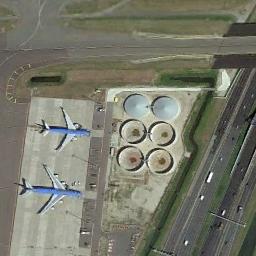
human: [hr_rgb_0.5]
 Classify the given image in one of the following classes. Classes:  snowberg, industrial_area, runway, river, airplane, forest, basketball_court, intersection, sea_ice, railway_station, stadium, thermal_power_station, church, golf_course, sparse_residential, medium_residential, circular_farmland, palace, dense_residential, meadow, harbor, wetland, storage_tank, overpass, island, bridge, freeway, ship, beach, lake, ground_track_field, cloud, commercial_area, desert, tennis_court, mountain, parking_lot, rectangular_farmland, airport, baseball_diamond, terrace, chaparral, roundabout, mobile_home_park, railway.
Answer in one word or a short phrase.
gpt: airplane